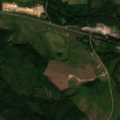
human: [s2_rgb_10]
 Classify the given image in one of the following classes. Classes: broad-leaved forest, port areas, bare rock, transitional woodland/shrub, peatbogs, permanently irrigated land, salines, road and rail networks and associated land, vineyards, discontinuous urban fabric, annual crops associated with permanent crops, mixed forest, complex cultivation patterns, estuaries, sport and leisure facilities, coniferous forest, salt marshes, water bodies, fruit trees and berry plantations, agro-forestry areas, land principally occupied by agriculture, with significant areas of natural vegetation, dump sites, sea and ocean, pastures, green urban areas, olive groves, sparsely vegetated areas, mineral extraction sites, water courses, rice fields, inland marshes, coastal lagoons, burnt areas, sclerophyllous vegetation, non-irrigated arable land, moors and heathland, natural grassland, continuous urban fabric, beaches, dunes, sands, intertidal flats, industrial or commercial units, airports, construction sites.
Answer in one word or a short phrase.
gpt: coniferous forest, mixed forest, transitional woodland/shrub